Interaction volume radius: 10 \u00c5
Interaction volume height: 10 \u00c5
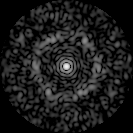
Disorder parameter: 0.8116